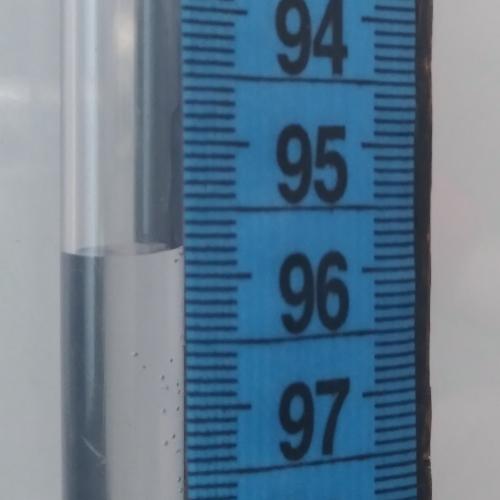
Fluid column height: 95.8 cm